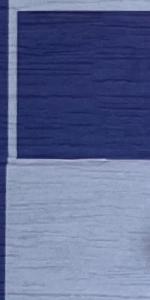
Label: Empty